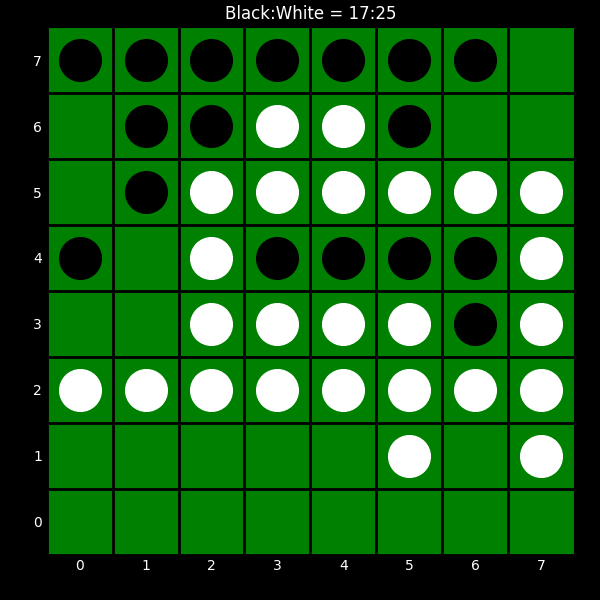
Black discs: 17
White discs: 25